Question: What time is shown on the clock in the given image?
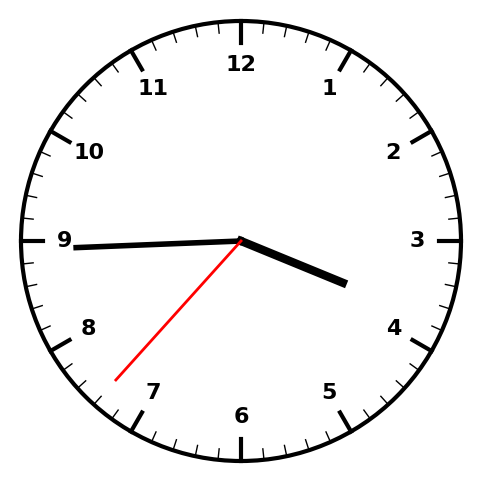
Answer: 03:44:37